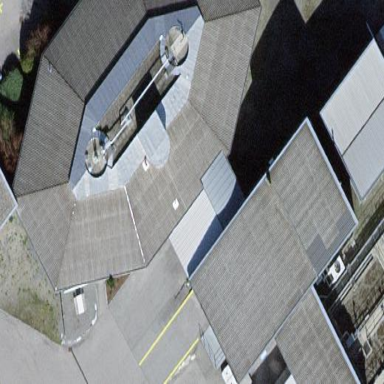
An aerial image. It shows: Industrial building.